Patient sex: M
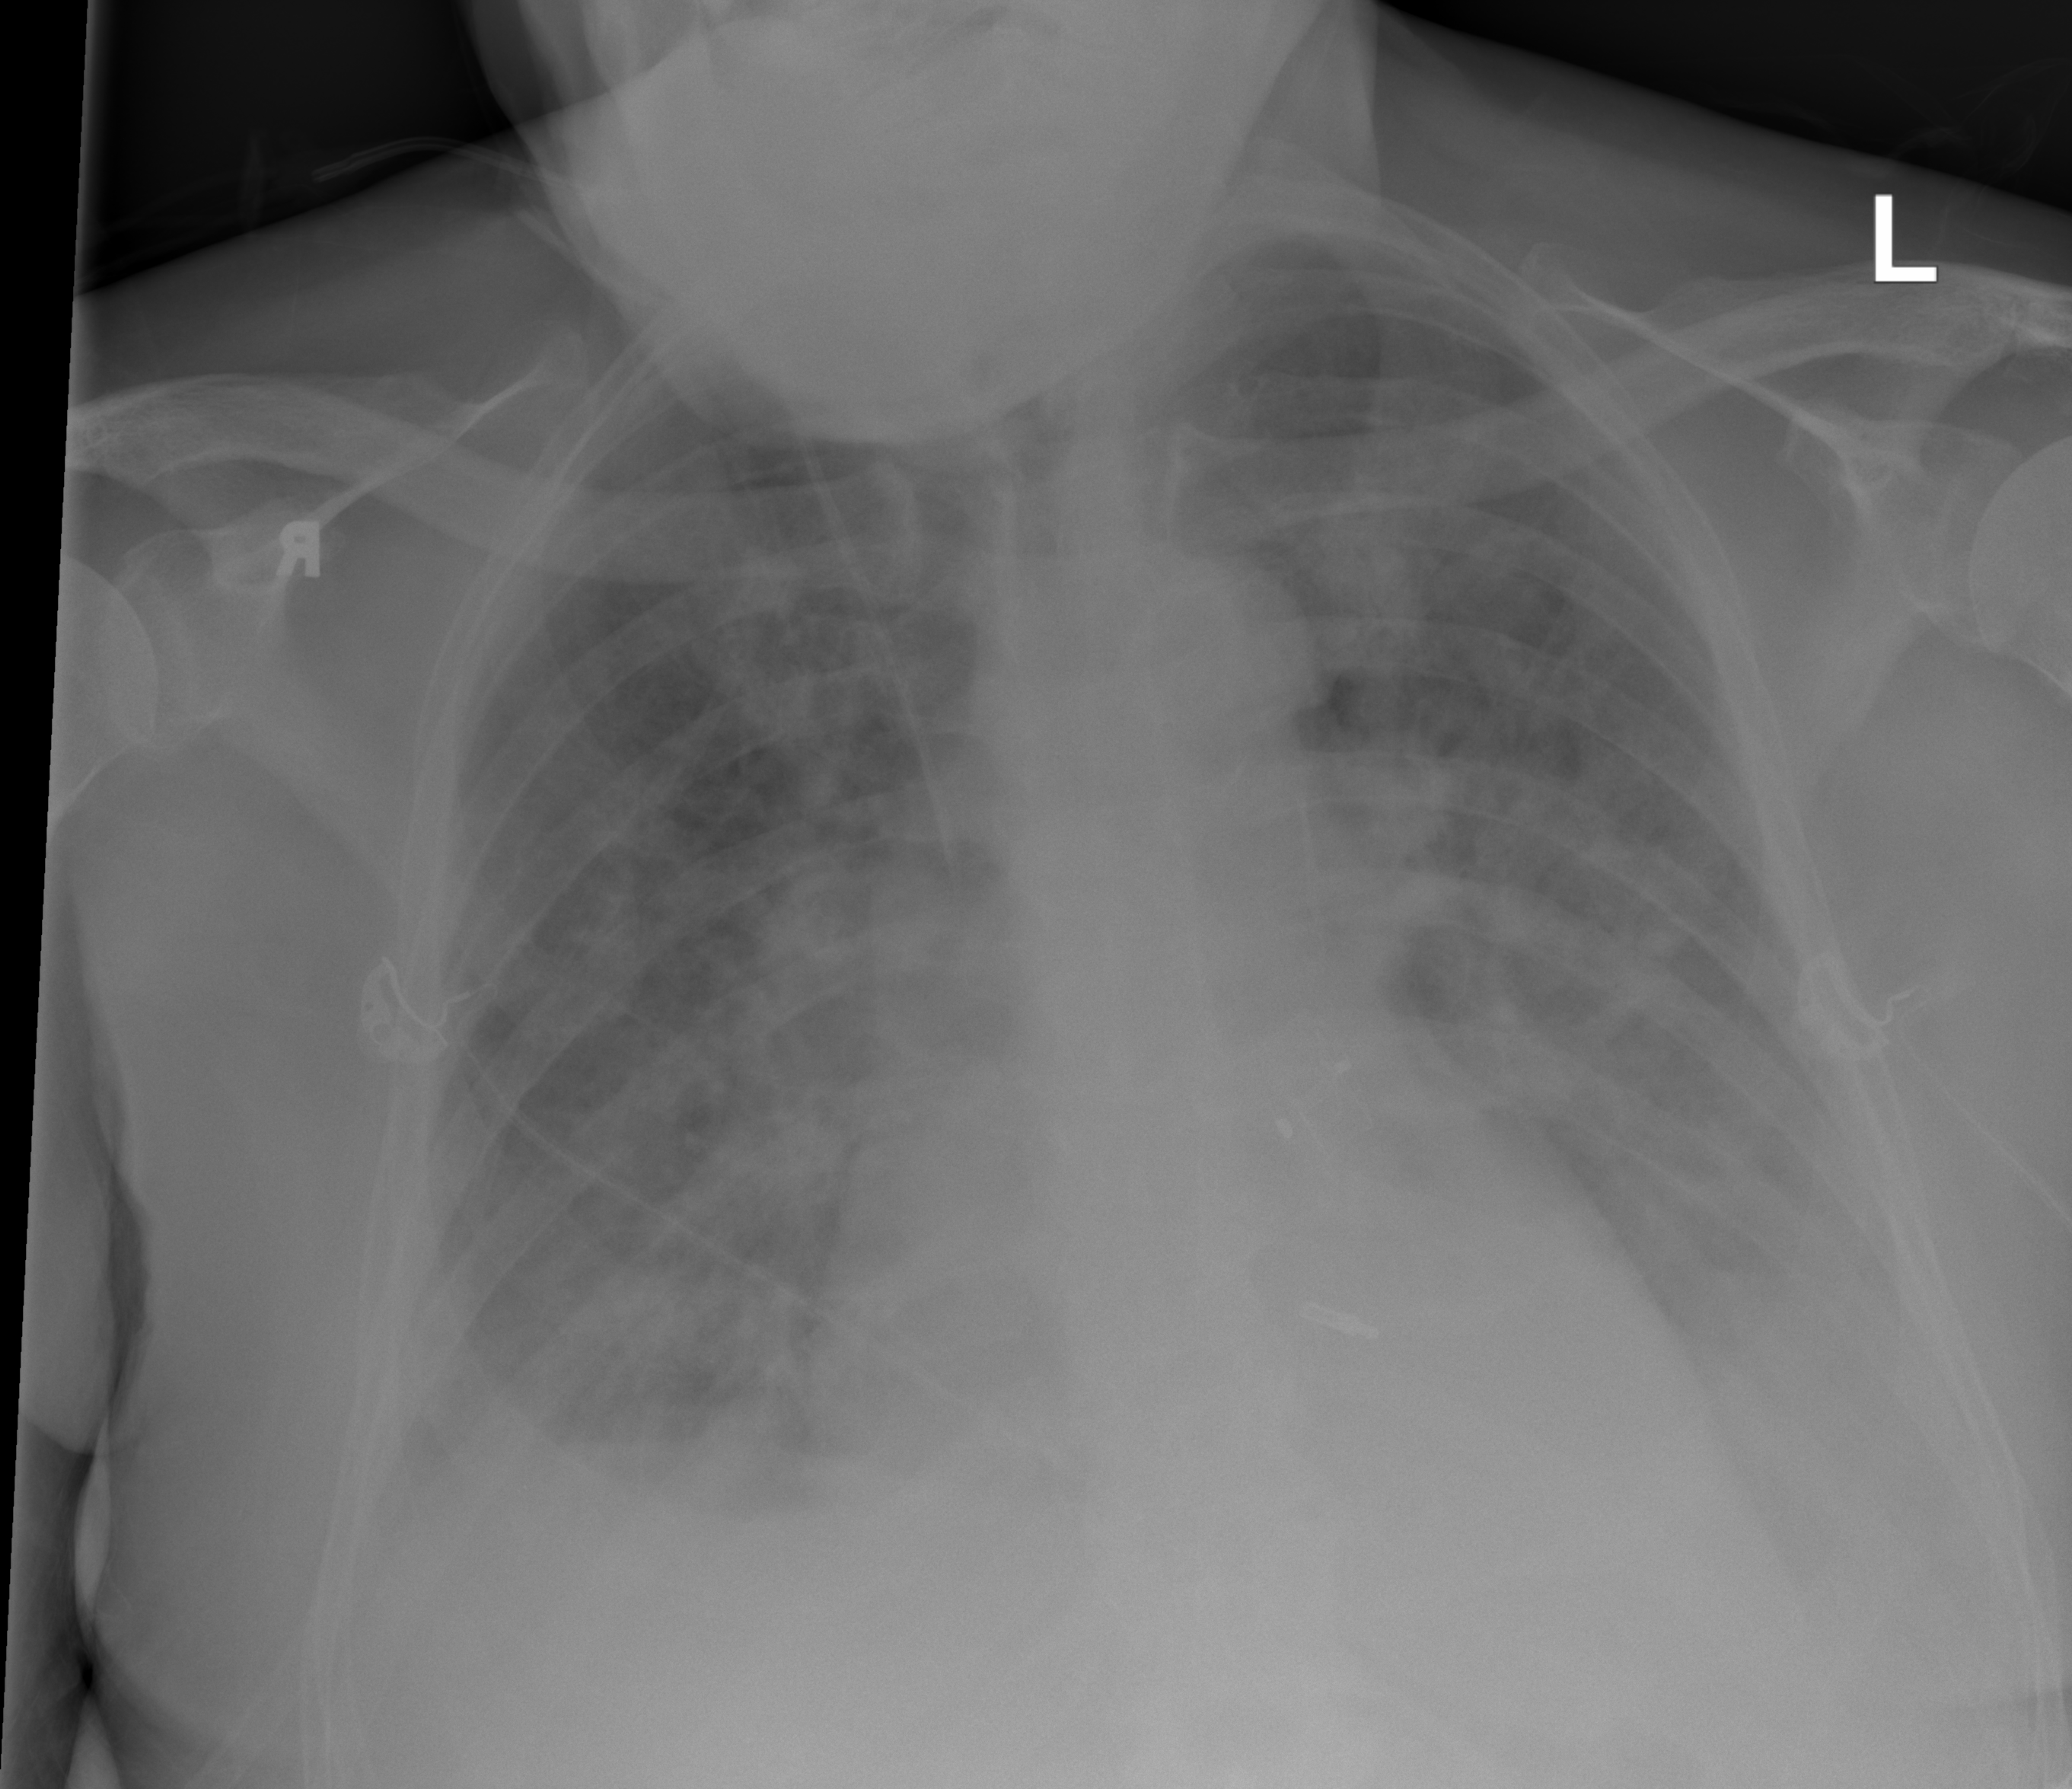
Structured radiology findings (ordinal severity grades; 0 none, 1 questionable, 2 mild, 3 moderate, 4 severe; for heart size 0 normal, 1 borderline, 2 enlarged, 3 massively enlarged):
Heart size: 2
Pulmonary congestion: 1
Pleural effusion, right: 2
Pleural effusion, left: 2
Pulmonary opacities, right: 2
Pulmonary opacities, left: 2
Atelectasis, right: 2
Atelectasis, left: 2